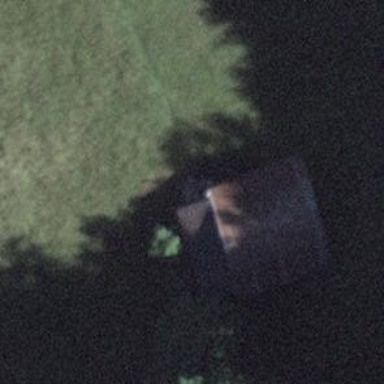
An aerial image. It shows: Rural barn.